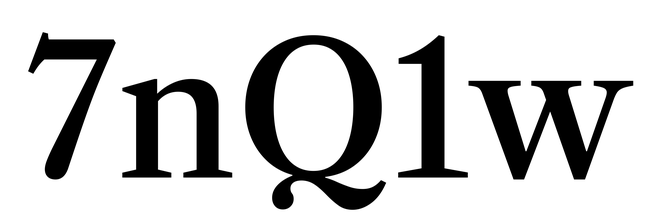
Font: LibreCaslonText_Medium